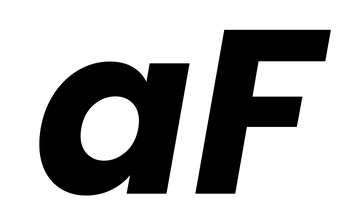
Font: Poppins-BoldItalic